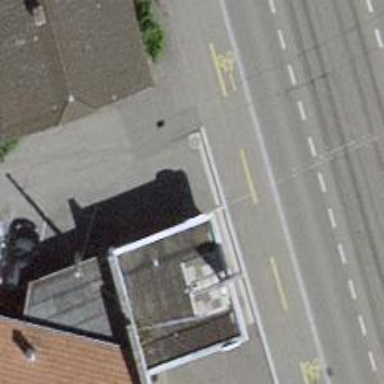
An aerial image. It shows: View of roof of building.